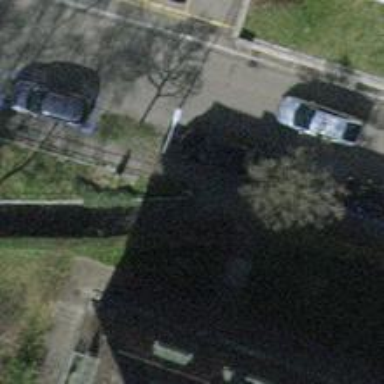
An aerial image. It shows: Asphalt sidewalk.